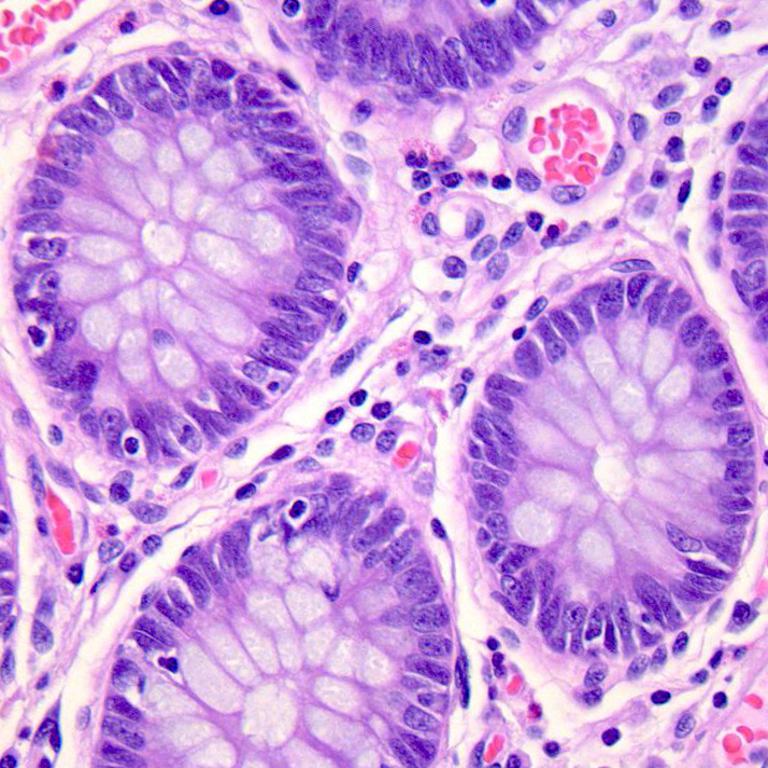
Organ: colon
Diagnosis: benign